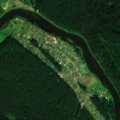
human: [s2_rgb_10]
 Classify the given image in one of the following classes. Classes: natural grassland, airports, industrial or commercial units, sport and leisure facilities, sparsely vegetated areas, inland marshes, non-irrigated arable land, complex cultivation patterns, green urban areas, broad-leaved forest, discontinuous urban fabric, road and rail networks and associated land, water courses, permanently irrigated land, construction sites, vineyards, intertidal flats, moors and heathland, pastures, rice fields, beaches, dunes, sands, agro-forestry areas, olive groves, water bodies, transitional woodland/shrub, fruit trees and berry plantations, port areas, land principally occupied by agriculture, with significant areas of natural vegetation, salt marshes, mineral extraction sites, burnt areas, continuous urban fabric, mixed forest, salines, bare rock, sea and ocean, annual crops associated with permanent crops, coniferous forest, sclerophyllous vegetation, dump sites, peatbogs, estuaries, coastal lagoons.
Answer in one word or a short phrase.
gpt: complex cultivation patterns, coniferous forest, water courses